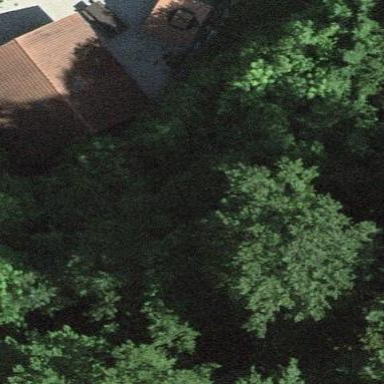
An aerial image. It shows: Shelter in the form of picnic shelter within building.